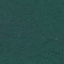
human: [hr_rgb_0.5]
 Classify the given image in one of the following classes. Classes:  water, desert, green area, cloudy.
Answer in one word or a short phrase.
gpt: green area